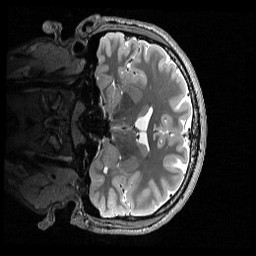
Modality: T2w
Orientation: coronal
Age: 18
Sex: male
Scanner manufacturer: siemens
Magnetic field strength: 3 T
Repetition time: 3.2 s
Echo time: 0.565 s